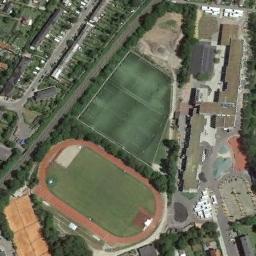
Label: ground_track_field